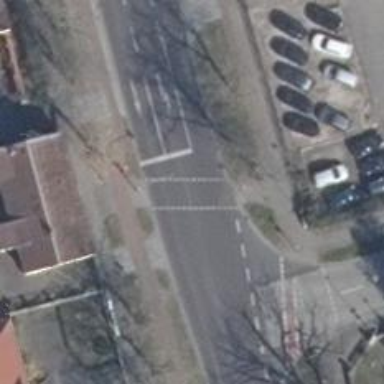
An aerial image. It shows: Crossing with traffic signals.